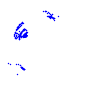
Particle: kaon